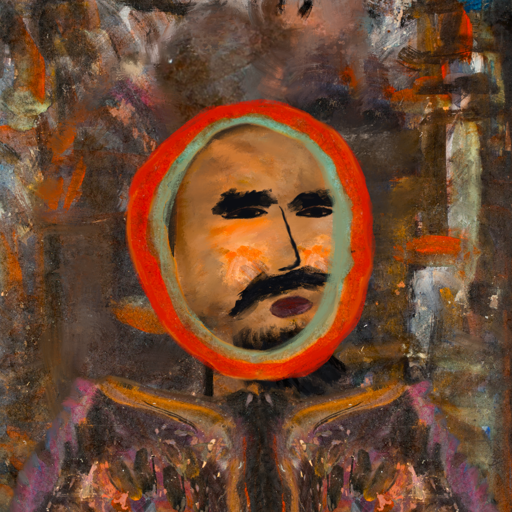
Background: GypsyQueen, Head And Neck Side: Gypsy_Queen, Face Side: Mosgoul, Bust: Gypsy_Queen, Hair Side: Sisters, Head Accessory: Blank, Second Necklace: Blank, Necklace: Blank, Baby: Blank